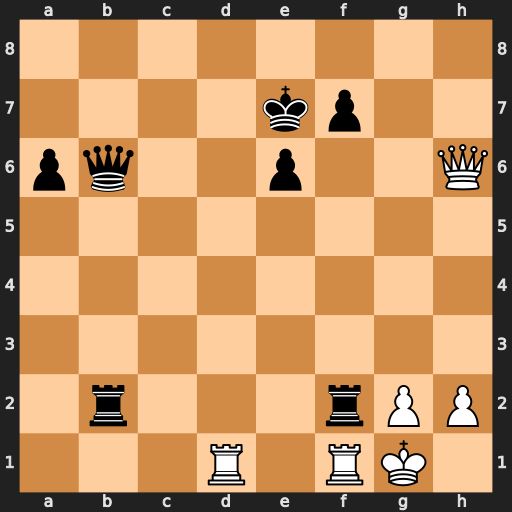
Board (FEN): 8/4kp2/pq2p2Q/8/8/8/1r3rPP/3R1RK1
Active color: w
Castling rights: -
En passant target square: -
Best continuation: Qh4+ Rf6+ Kh1